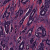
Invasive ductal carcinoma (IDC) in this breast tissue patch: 1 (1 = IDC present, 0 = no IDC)